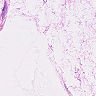
Metastatic tissue present: no